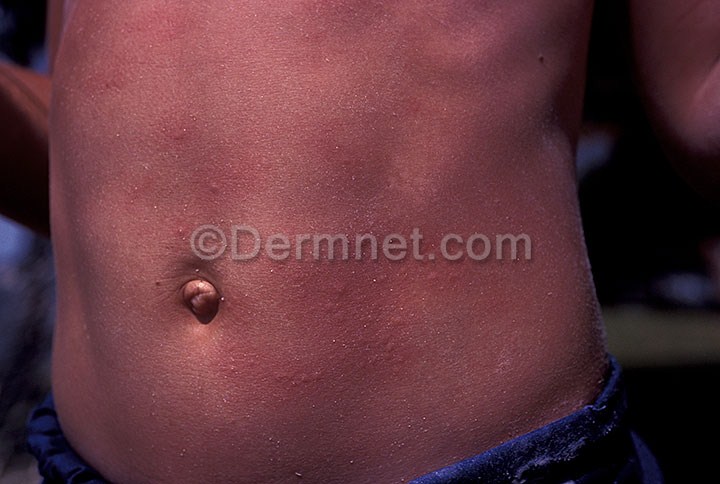
Disease: Scabies Lyme Disease and other Infestations and Bites